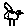
Label: bird